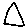
Label: triangle